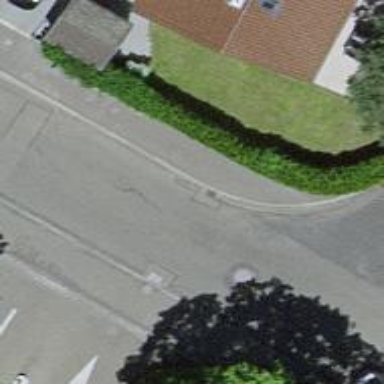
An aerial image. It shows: Kerb serving as barrier.